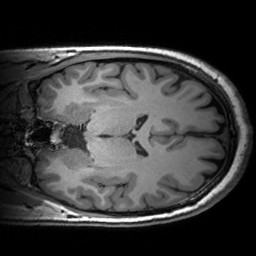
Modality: T1w
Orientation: coronal
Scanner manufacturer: siemens
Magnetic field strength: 3 T
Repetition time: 2.53 s
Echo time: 0.00299 s